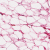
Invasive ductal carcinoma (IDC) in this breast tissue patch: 0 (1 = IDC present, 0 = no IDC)